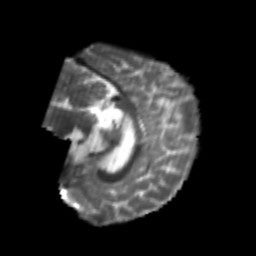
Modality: T2w
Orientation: sagittal
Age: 20
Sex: female
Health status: healthy
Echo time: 0.074 s